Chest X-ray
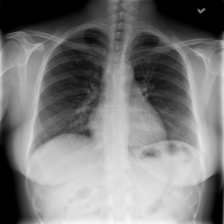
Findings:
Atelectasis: negative
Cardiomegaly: negative
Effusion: negative
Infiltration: negative
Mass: negative
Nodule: positive
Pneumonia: negative
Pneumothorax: negative
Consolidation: negative
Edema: negative
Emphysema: negative
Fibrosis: negative
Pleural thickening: negative
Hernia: negative